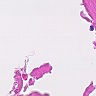
Metastatic tissue present: no